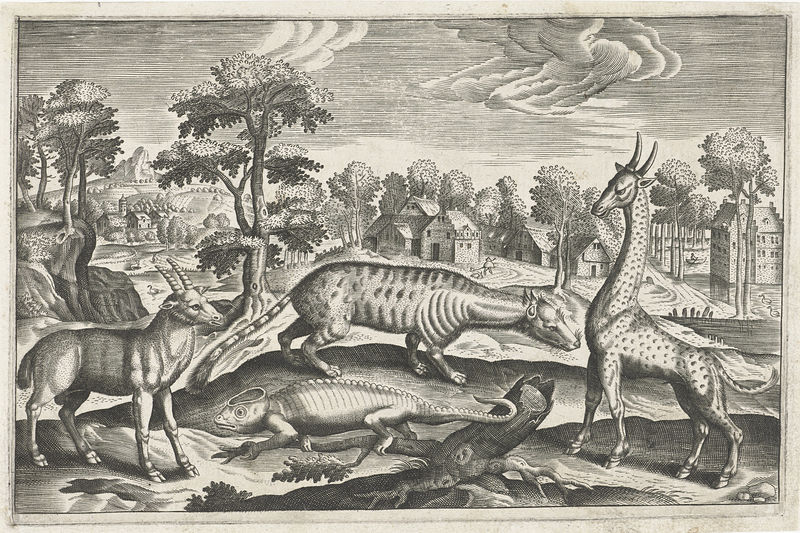
Titel: Exotische dieren
Künstler: Adriaen Collaert
Standort: Amsterdam
Institution: Rijksmuseum
Schlagwörter: white, black, gray, grey, print, brown, clouds, sky, tree, field, mountain, nature, german, horizon, houses, trees, village, feet, road, drawing, black and white, animals, etching, graphic, illustration, sketch, beard, roots, faces, town, italy, valley, haus, stump, leaves, neck, trunk, buildings, italian, ears, engraving, pencil, english, animal, eye, legs, farm, branches, mythical, book, stripes, tiger, whiskers, horns, lithograph, antelope, gnu, goat, hooves, horned, farmers, land, tan, branch, lion, angry, heads, spots, monsters, zoo, dorf, fallen, windy, fantasy, trunks, pathway, log, cheetah, leopard, tiere, häuser, buildins, bark, lizard, tree trunk, crocodile, giraffe, nostrils, spotted, tails, speckled, crag, imaginary, lizards, reptile, iguana, chameleon, crossbreeds, paradis, krokodil, chamäleon, approach, amphibian, hollows, hornes, desparate